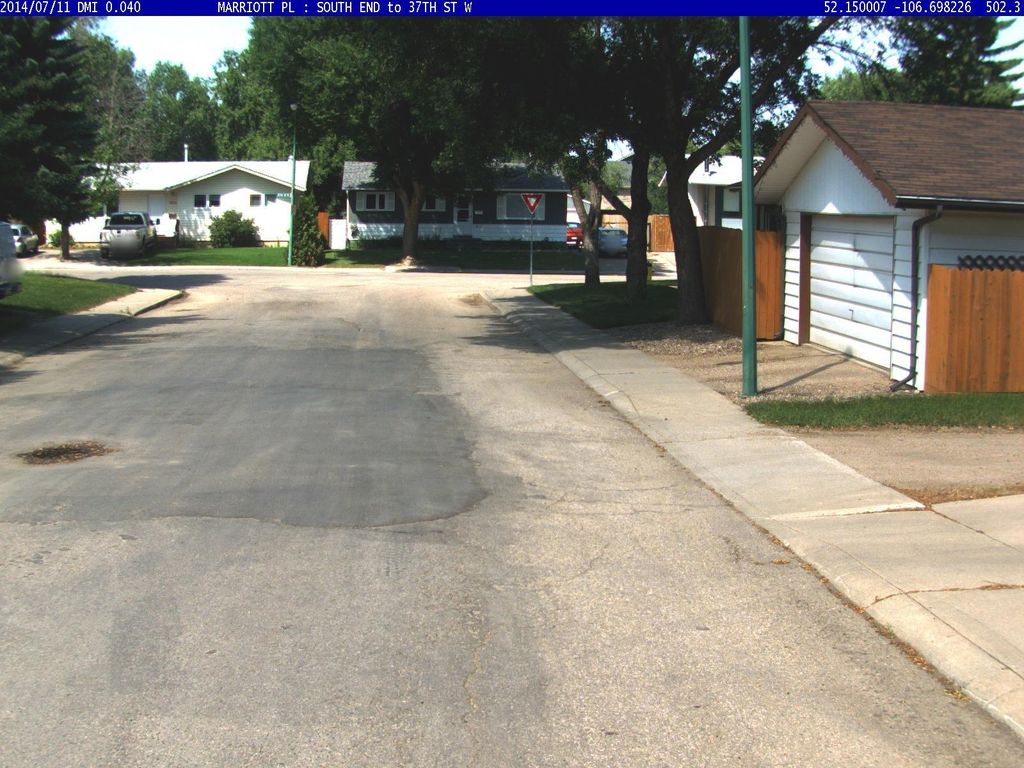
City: saskatoon